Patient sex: M
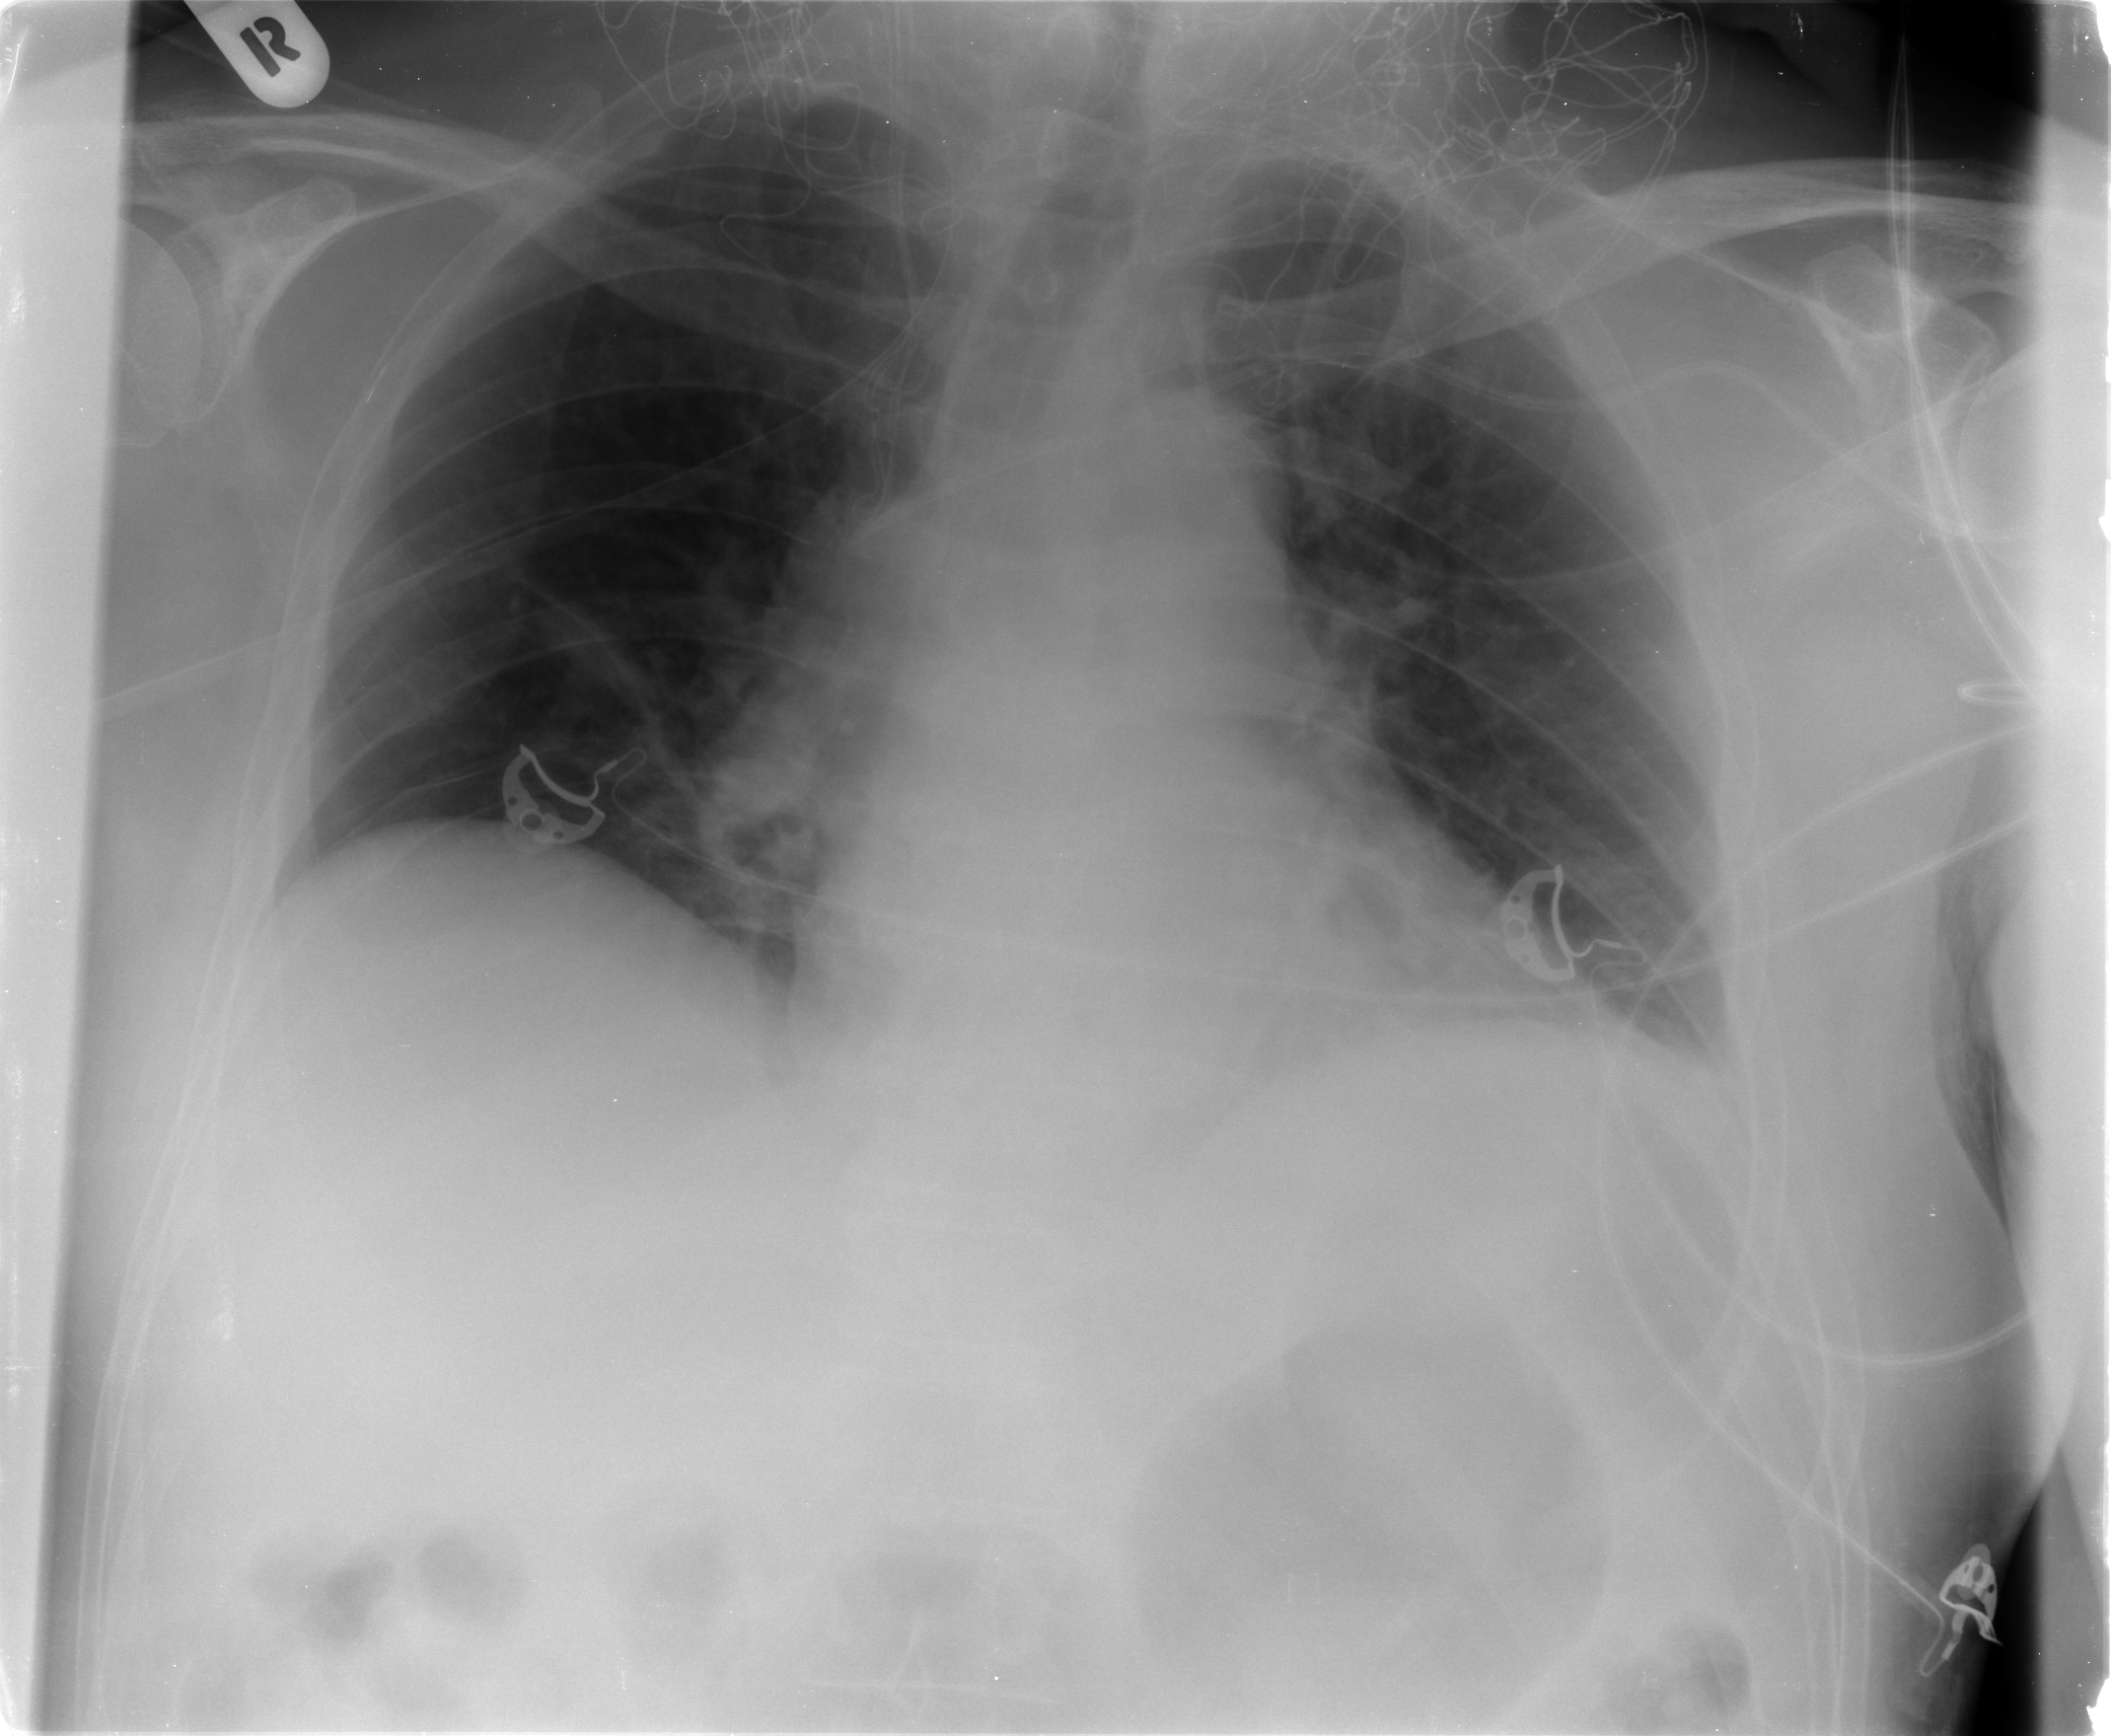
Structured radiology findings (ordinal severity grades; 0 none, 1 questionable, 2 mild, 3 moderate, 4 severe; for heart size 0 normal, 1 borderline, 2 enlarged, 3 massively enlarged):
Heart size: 0
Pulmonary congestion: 1
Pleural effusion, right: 0
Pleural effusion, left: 0
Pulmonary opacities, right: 0
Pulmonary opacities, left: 0
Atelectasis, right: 2
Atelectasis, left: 2